Question: The picture shows the balloon popping problem. You need to pop all the balloons in a certain order. The reward for a popped balloon is the product of itself and the values on the left and right balloons. If there is no balloon on the left or right, multiply the value of the balloon on the left or right by 1. You need only find the total maximum reward. Give me the number.
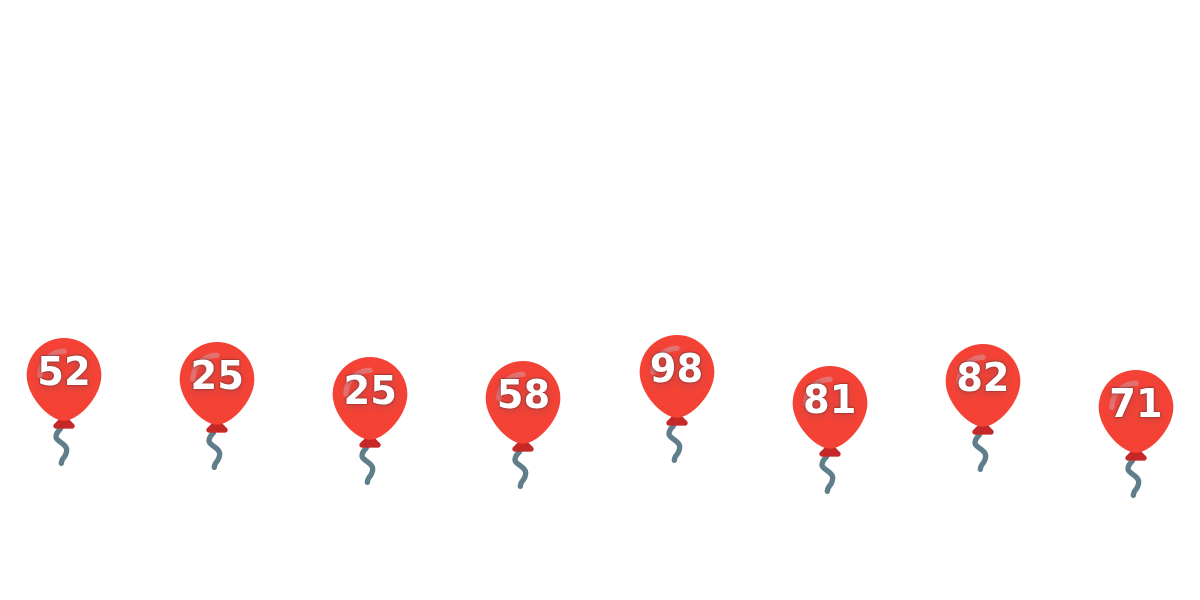
Answer: 1994269